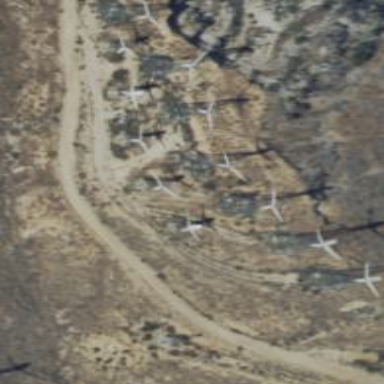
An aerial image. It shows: Horizontal axis wind turbine manufactured by Vestas.